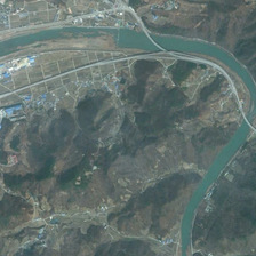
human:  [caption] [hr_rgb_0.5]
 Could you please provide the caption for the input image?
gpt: Many big trees have been planted around the house.

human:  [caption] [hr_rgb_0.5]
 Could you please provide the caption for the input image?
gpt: Many tall trees were planted around the house.

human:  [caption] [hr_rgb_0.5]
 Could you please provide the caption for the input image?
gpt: Many tall trees have been planted around the houses.

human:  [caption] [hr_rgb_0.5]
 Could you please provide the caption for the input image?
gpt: Many tall trees were planted in the REDOR Of the houses.

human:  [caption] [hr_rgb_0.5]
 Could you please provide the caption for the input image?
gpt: Many tall trees were planted in the REDOR Of the houses.